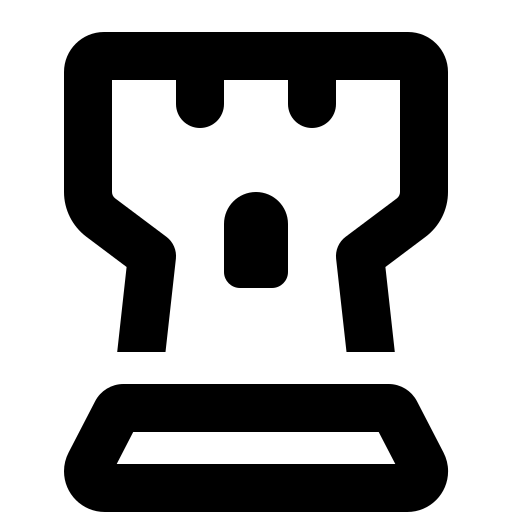
Tags: icon, FontAwesome, fa-icon, outline, chess, rook